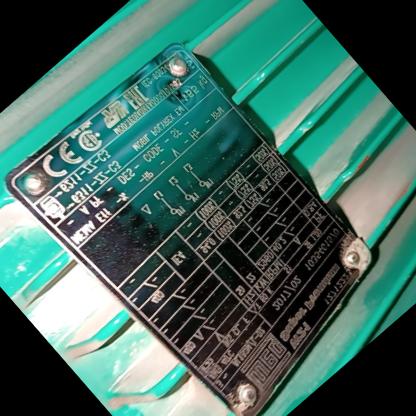
Klasa: tabliczka-znamionowa